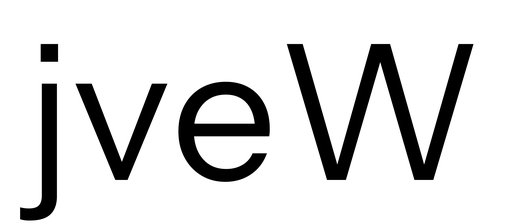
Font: InstrumentSans_Regular